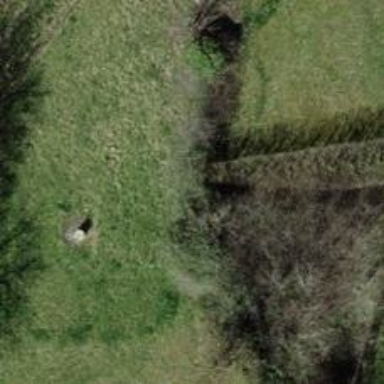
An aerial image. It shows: Hedge barrier.